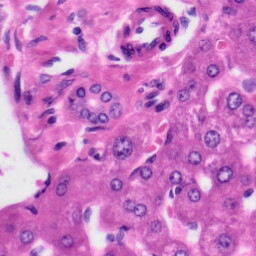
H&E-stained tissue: Liver